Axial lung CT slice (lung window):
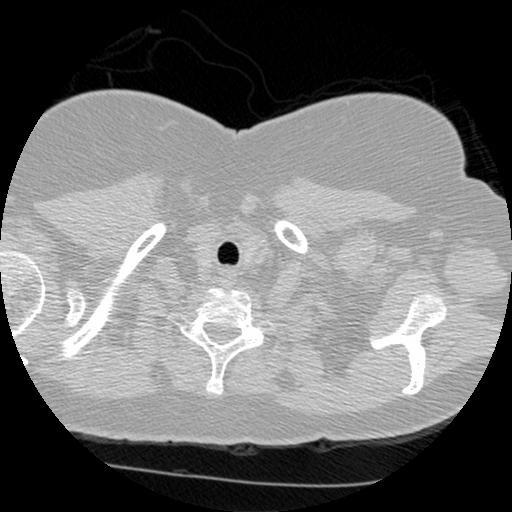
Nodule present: no